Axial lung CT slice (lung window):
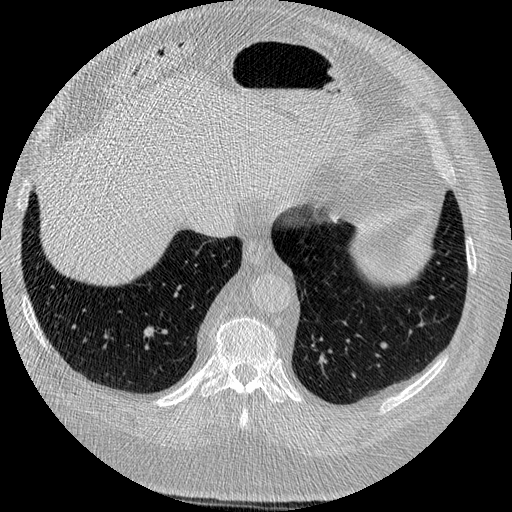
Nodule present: no